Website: ulta-beauty
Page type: billing-address
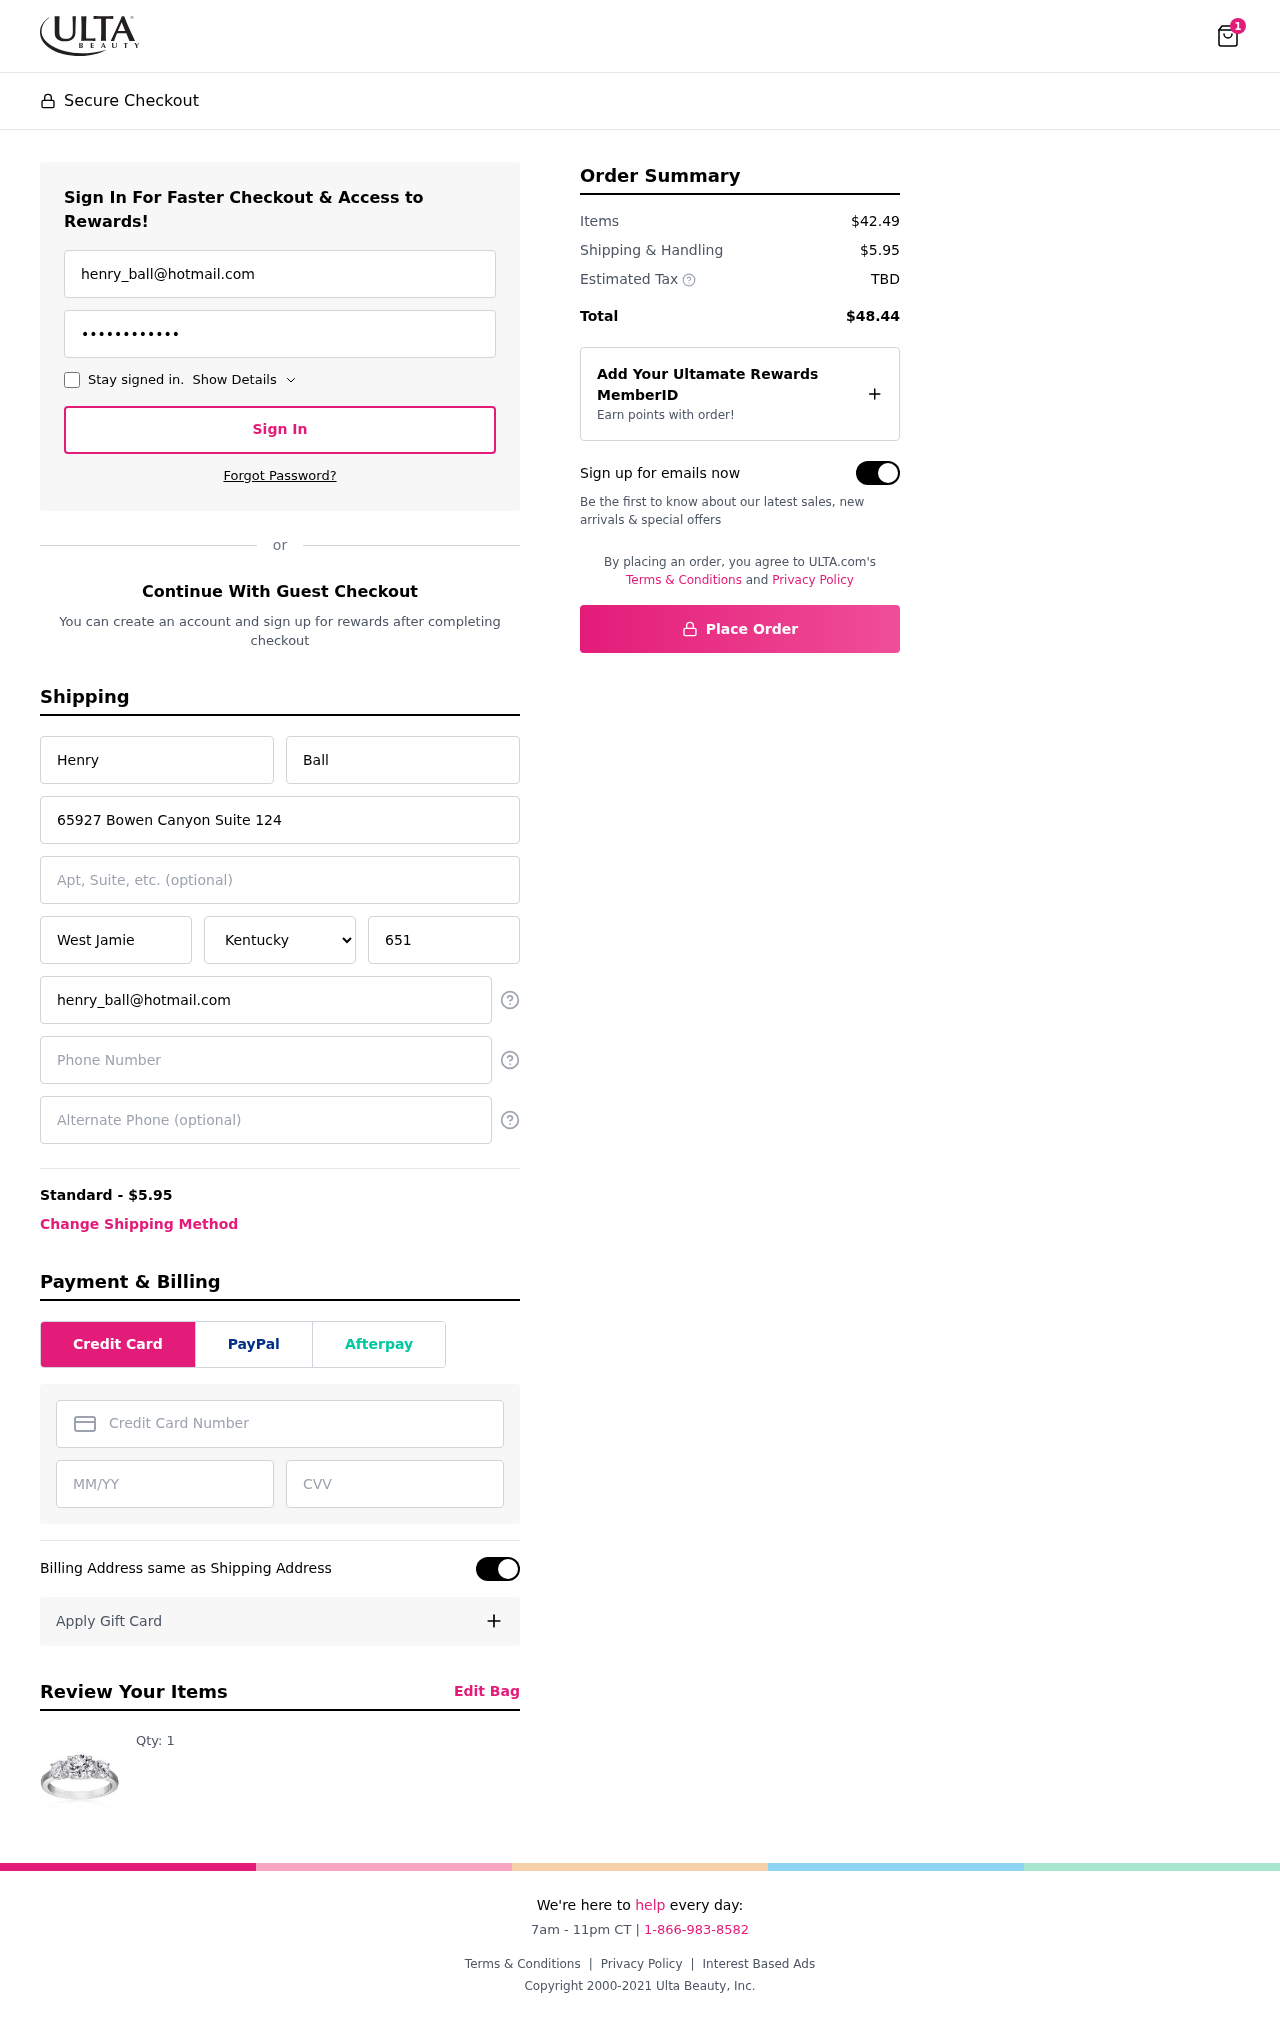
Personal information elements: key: PII_STATE
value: Kentucky
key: PII_EMAIL
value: henry_ball@hotmail.com
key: PII_FIRSTNAME
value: Henry
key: PII_LASTNAME
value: Ball
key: PII_STREET
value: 65927 Bowen Canyon Suite 124
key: PII_CITY
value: West Jamie
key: PII_POSTCODE
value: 65135
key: PII_PHONE
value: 3026926448
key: PII_CARD_NUMBER
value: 2542 8214 1443 5776
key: PII_CARD_EXPIRY
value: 02/27
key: PII_CARD_CVV
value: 408
Product elements: key: PRODUCT1_QUANTITY
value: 1
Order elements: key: ORDER_NUM_ITEMS
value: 1
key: ORDER_SHIPPING_COST
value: $5.95
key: ORDER_SUBTOTAL
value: $42.49
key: ORDER_TOTAL
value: $48.44